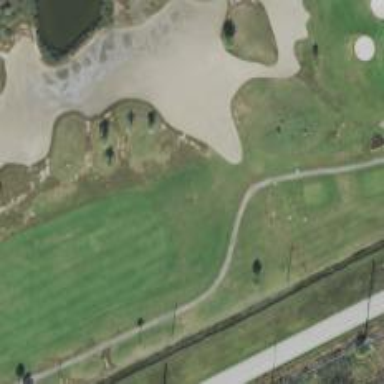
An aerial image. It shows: Pathway for golfing.